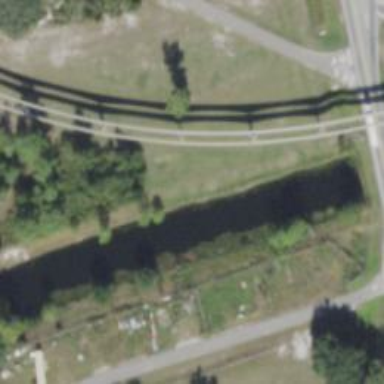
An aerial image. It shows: Bridge with supports.